Field crop: tomato
Growth stage: 2
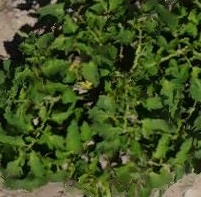
Species: tomato